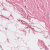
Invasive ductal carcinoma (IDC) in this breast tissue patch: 0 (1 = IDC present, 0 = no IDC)